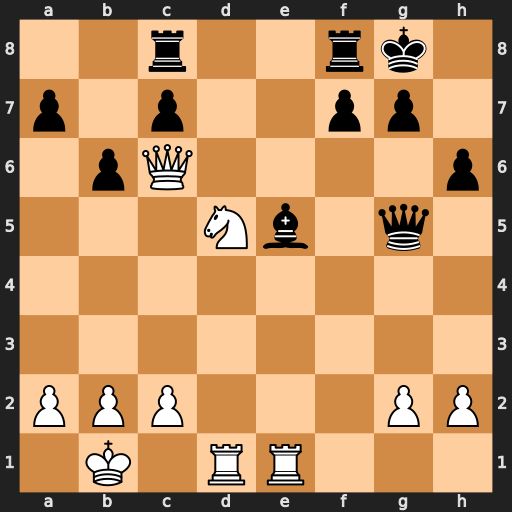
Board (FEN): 2r2rk1/p1p2pp1/1pQ4p/3Nb1q1/8/8/PPP3PP/1K1RR3
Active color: w
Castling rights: -
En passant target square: -
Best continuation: h4 Qg4 Ne7+